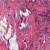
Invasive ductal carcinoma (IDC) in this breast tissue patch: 1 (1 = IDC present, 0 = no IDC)